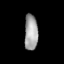
Tissue: lung
Cell type: Endothelial cells
Senescence score: 0.5698
Nuclear area (px): 473
Mean DAPI intensity: 161.433